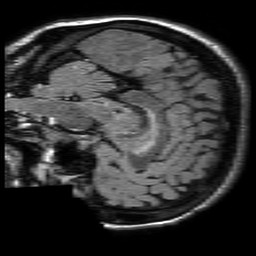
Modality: FLAIR
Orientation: sagittal
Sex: female
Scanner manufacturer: philips
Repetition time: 11 s
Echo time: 0.125 s